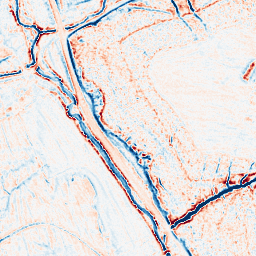
Category: edge_preserving
Decomposition family: anisotropic_diffusion
Decomposition parameters: iterations: 10
kappa: 50
gamma: 0.15
Upsampling method: bilinear
Upsampling parameters: scale: 2
Upsampling scale: 2